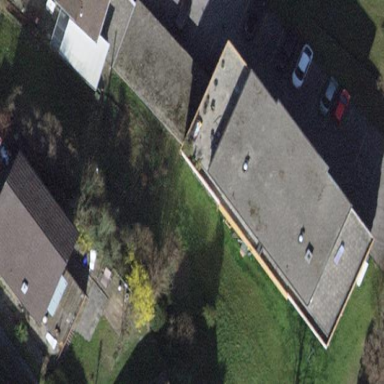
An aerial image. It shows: Group of garages.